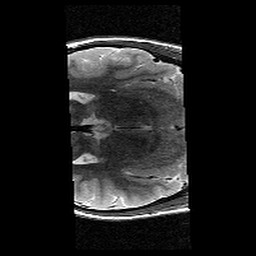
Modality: T2w
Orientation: axial
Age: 12
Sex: female
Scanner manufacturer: siemens
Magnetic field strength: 3 T
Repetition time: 9.23 s
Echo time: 0.067 s